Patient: sex M, age 69
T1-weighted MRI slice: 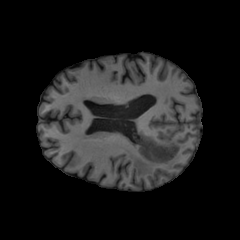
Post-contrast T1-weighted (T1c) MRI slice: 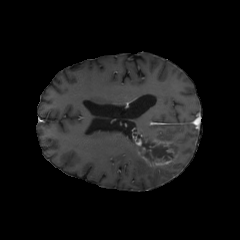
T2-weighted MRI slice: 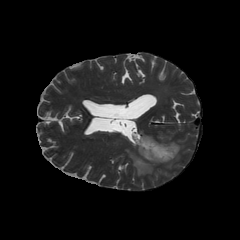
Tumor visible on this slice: yes
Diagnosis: Glioblastoma, IDH-wildtype
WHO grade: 4